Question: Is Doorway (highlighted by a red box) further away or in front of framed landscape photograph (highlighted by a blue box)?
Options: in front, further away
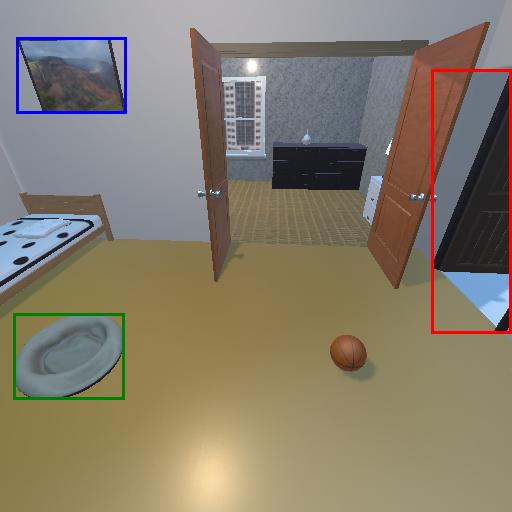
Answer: in front